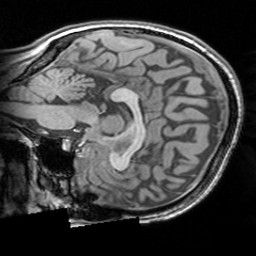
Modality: T1w
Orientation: sagittal
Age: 24
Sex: female
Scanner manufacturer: siemens
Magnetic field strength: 3 T
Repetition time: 1.63 s
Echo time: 0.00311 s